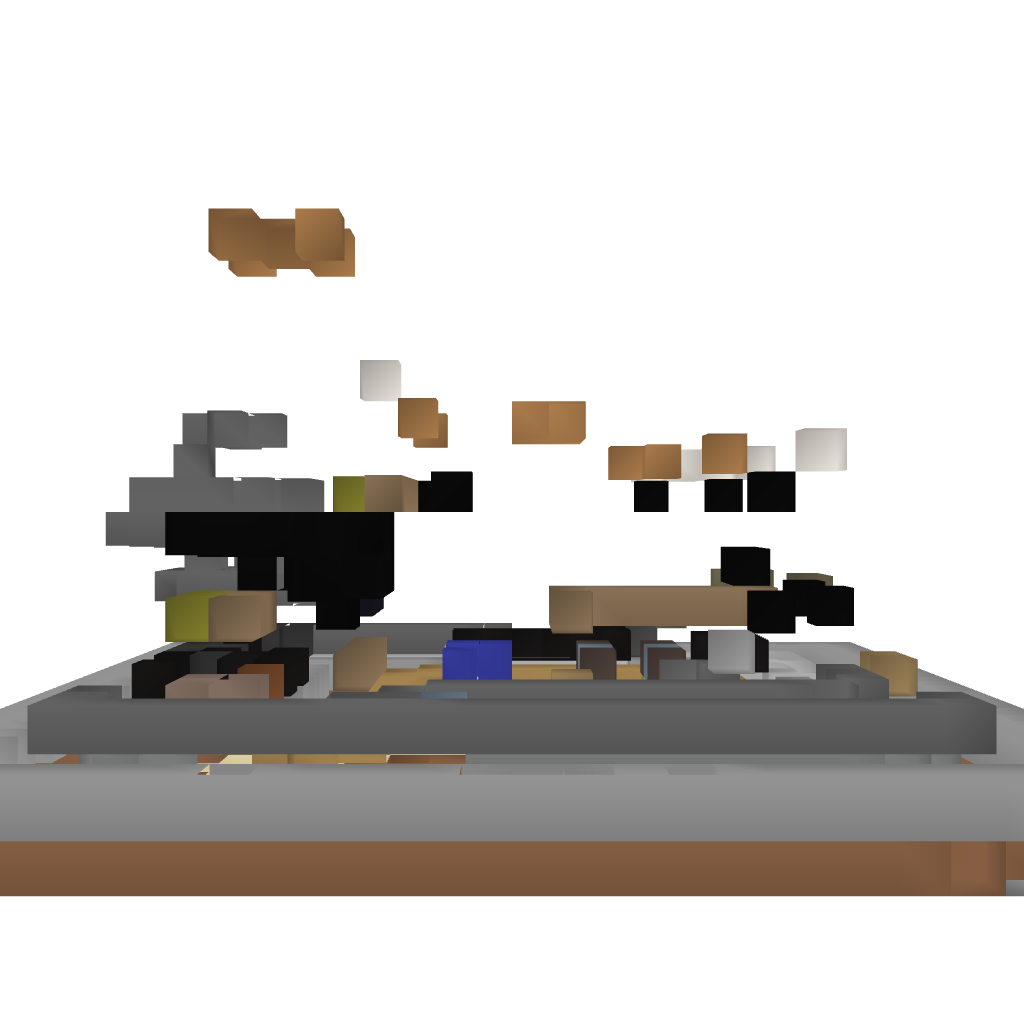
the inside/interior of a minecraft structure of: Quartz House